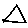
Label: triangle